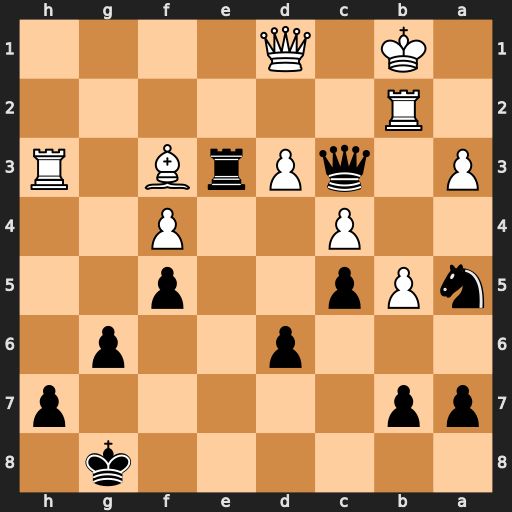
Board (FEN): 6k1/pp5p/3p2p1/nPp2p2/2P2P2/P1qPrB1R/1R6/1K1Q4
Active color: b
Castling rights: -
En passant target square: -
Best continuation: Re1 Qxe1 Qxe1+